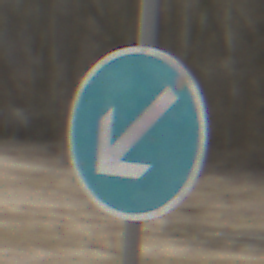
Verkehrszeichen: VorgeschriebeneVorbeifahrtLinks
Umgebung: Outdoor, Nature
Tageszeit: MorningAfternoon
Wetter: PartlyCloudy
Licht: Natural
Jahreszeit: Winter
Kontrast: MediumContrast